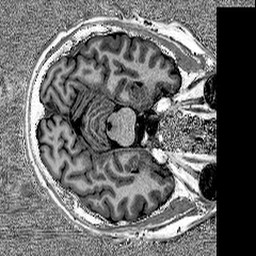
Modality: MP2RAGE
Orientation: axial
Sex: male